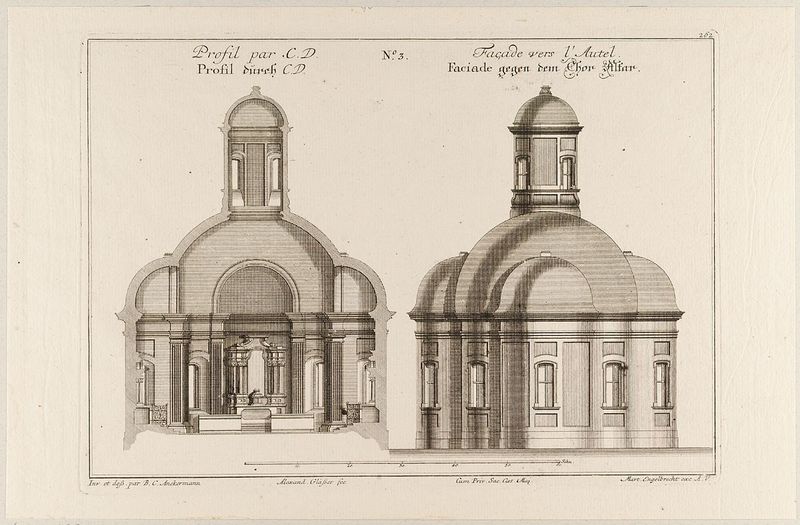
Titel: Chorfassade und Profil einer Kapelle in dorisch-toskanischem Stil
Künstler: Martin Engelbrecht
Standort: Hamburg
Institution: Museum für Kunst und Gewerbe Hamburg
Schlagwörter: architektur, barock, papier, grafik, graphik, fotografie, photographie, druckgraphik, druckgrafik, radierung, entwurf, kapelle, plan, grundriss, wasserzeichen, reproduktionen, barockzeit, barockzeitalter, druckerzeugnisse, architekturdarstellungen, gebäudes, ornamentstich, vorlageblätter